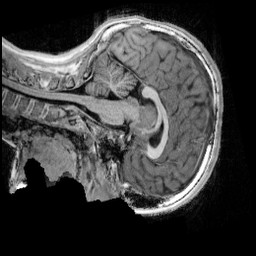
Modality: UNIT1_denoised
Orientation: sagittal
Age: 11
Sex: female
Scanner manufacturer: siemens
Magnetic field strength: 3 T
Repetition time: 4 s
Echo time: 0.00303 s